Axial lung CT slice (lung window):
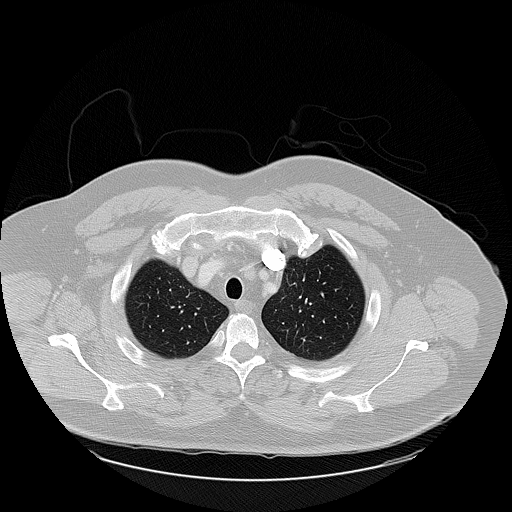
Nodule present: no